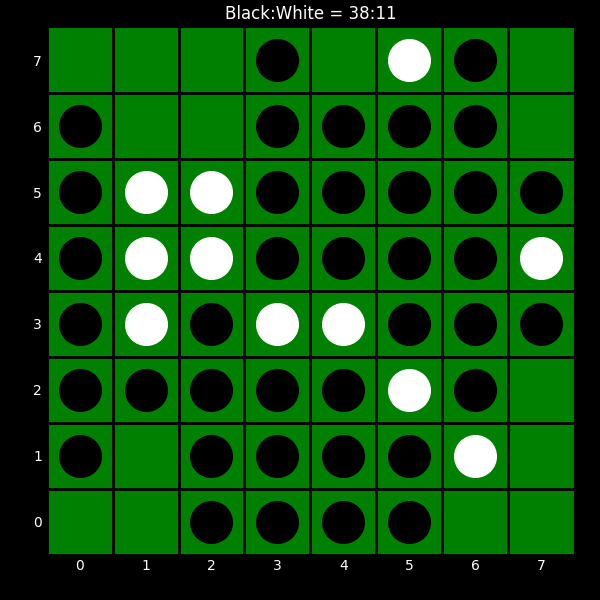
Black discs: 38
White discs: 11